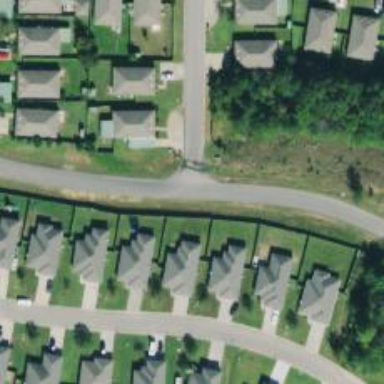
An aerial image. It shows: Residential road with asphalt surface.